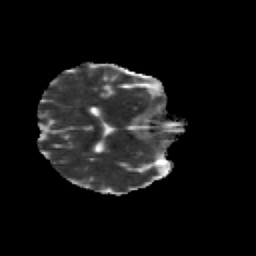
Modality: MD
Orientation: axial
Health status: healthy
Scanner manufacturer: siemens
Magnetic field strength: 3 T
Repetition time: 12 s
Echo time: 0.092 s